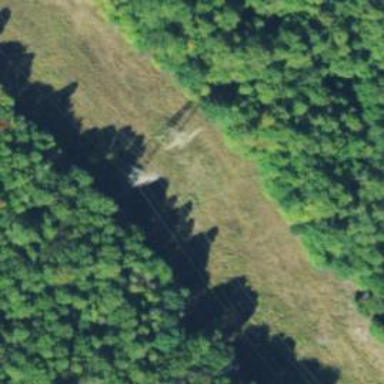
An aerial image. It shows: Lattice structure tower used for power transmission.